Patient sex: M
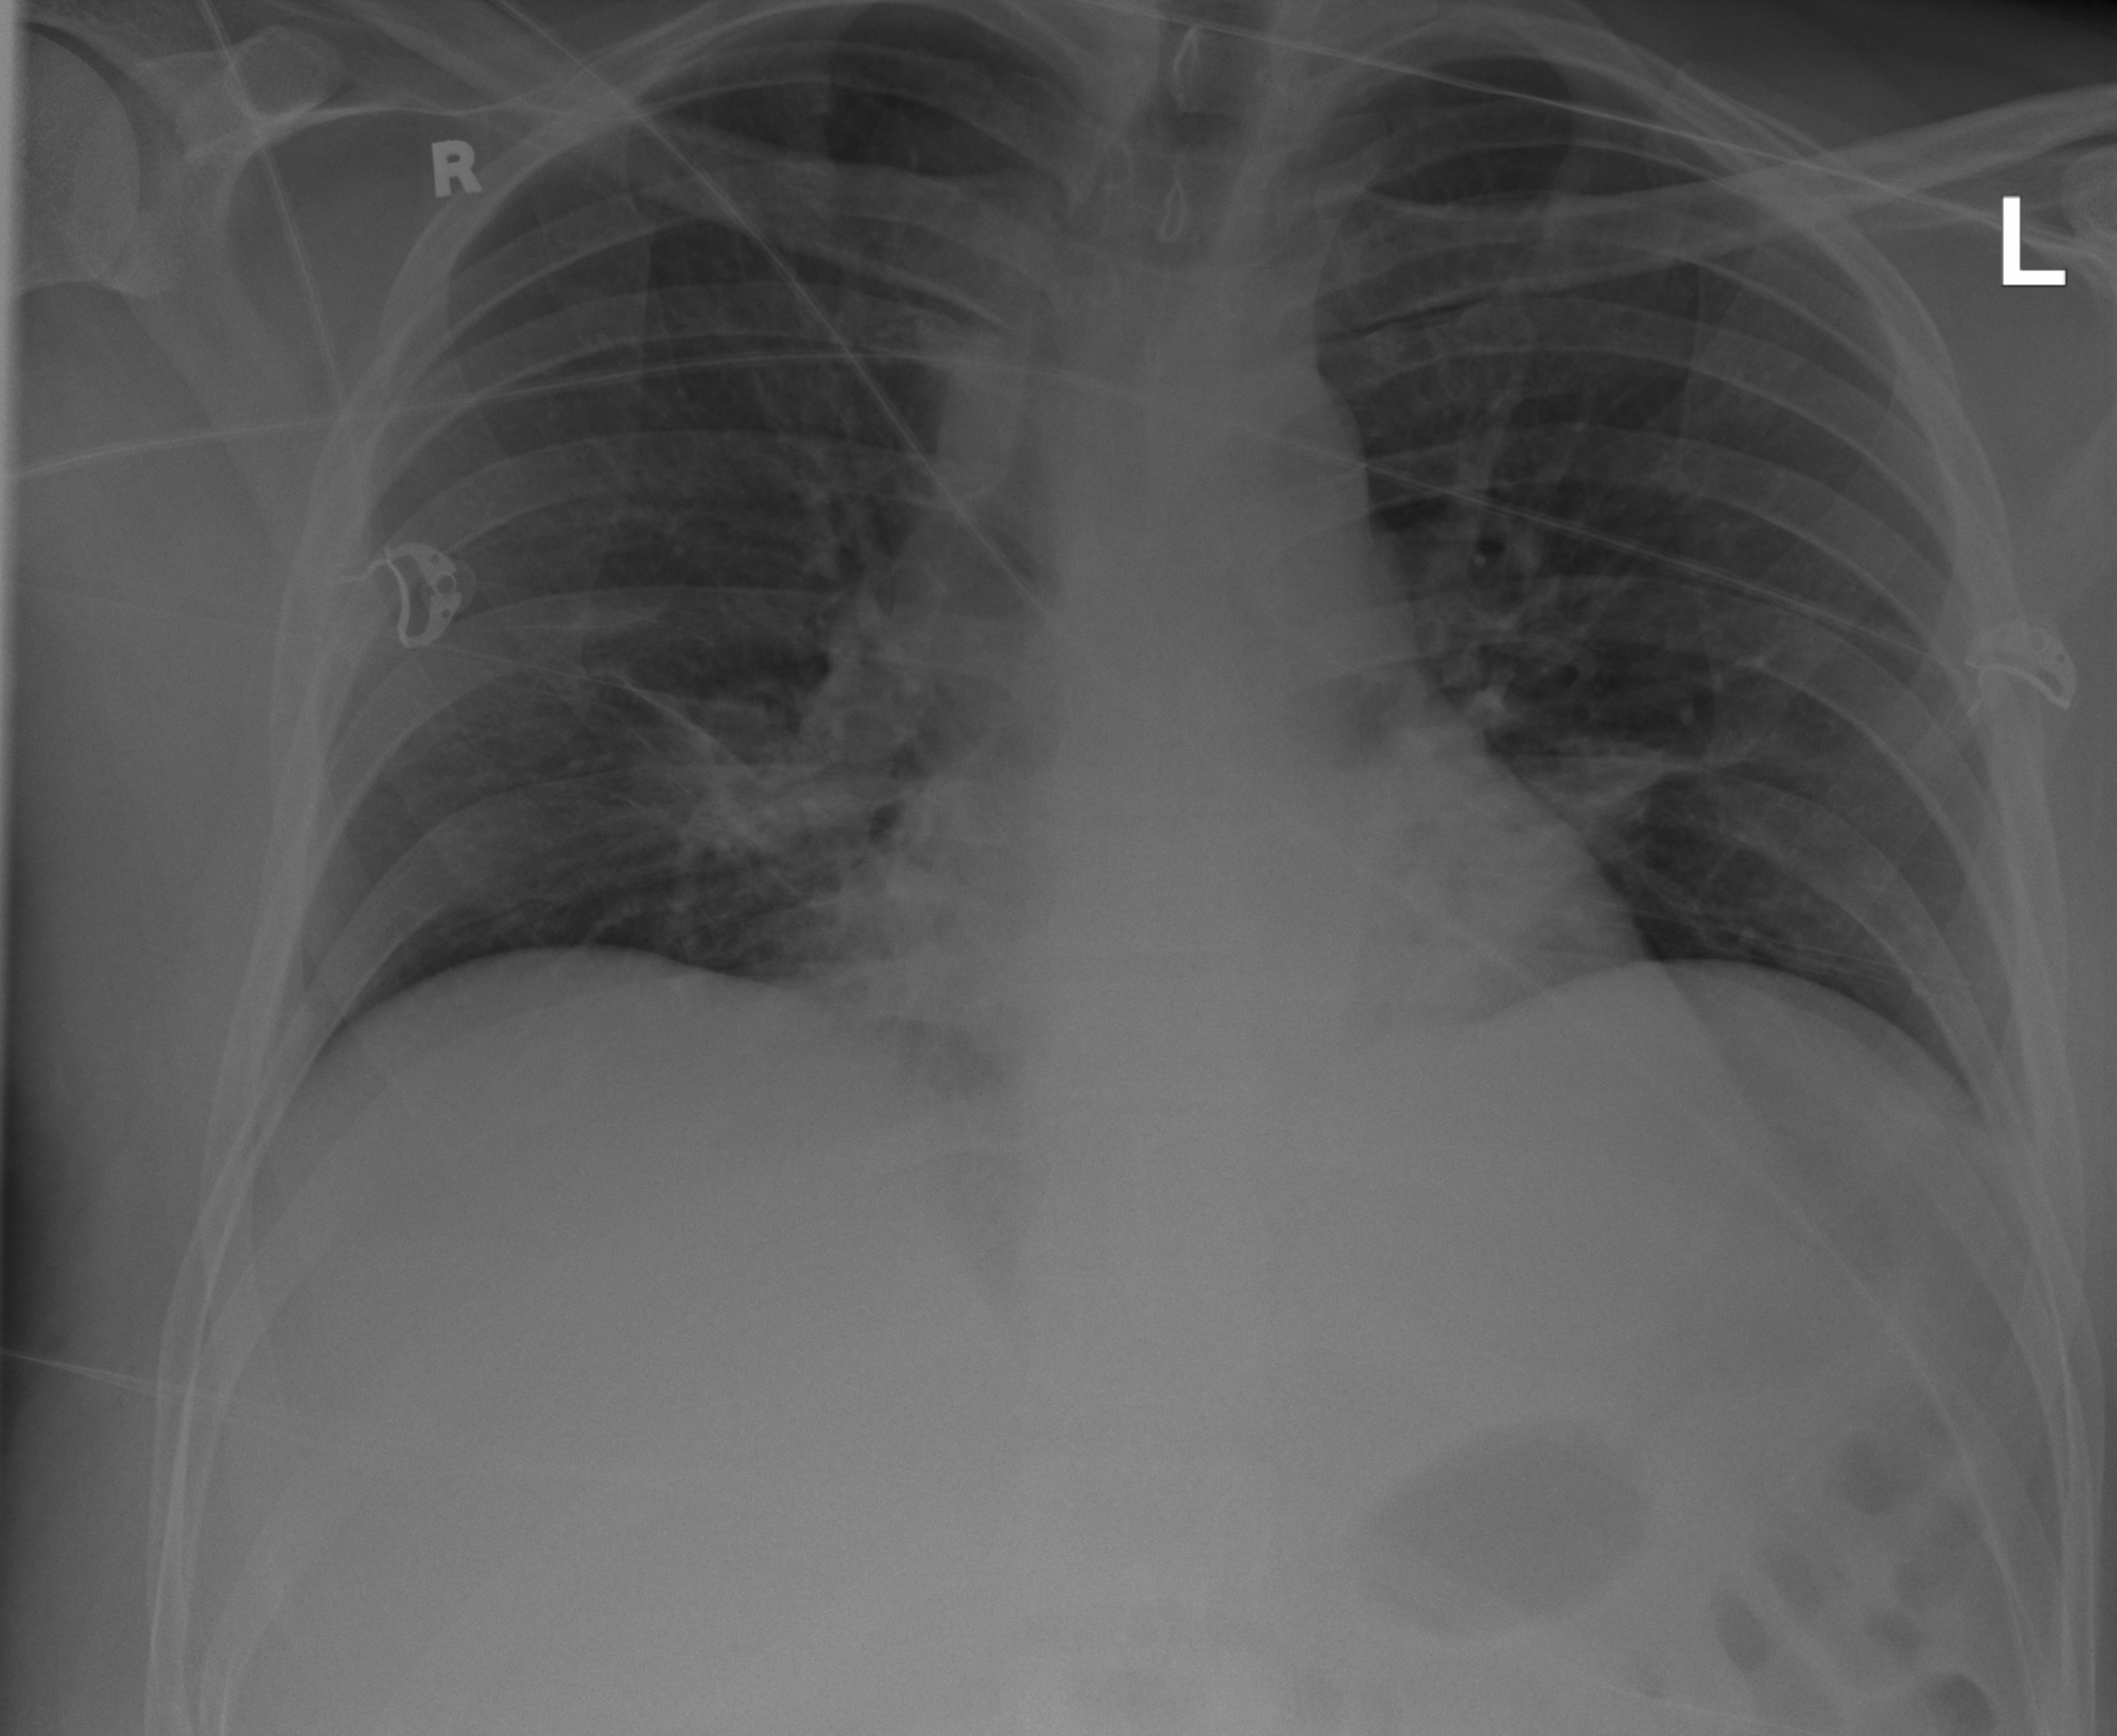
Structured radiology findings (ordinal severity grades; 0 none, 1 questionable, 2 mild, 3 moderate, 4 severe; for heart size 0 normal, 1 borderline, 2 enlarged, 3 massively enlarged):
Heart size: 0
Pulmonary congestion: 0
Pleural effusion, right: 0
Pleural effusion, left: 1
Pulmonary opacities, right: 0
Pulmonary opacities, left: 0
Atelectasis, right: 2
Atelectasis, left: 2